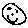
Label: smiley face